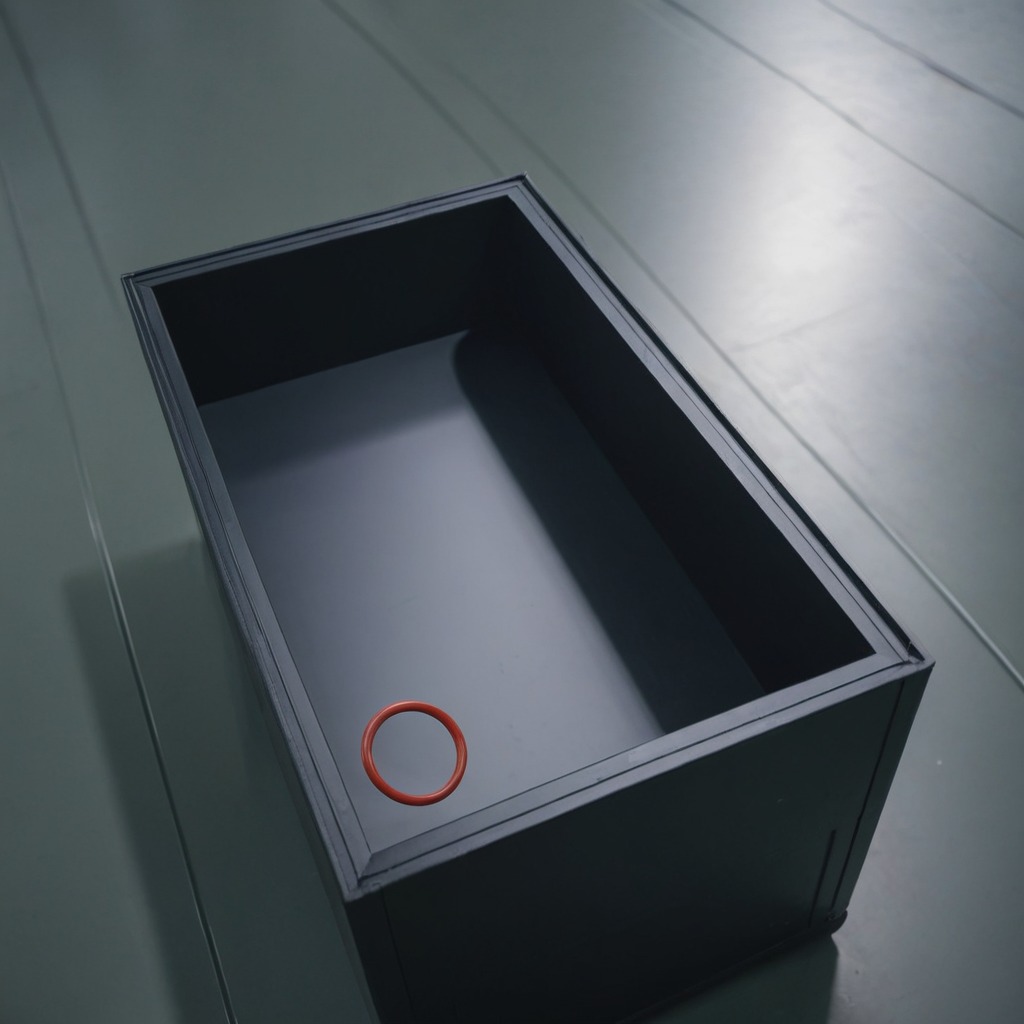
A rubber O-ring is lying on the toolbox surface in the airplane hangar workshop 8K.